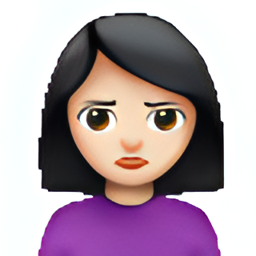
Name: woman pouting type 1 2
Emoji: 🙎🏻‍♀️
Group: People & Body
Sub-group: person-gesture